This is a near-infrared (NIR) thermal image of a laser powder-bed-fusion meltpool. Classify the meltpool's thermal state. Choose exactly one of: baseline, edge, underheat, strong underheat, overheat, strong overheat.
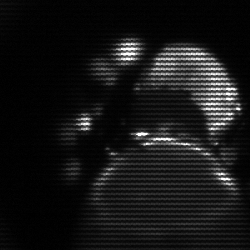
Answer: edge